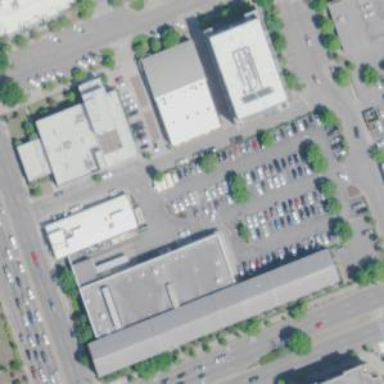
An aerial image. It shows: Retail area.